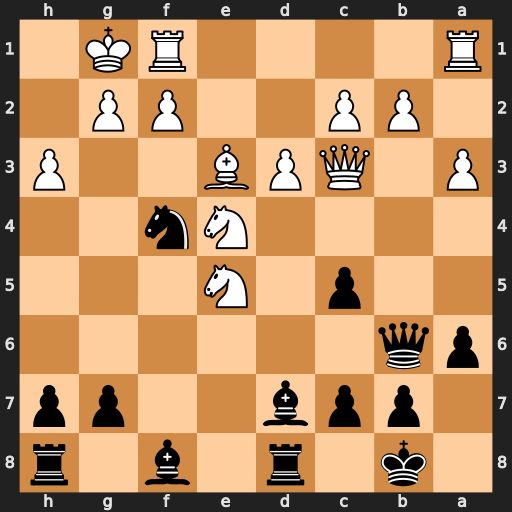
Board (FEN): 1k1r1b1r/1ppb2pp/pq6/2p1N3/4Nn2/P1QPB2P/1PP2PP1/R4RK1
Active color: b
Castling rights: -
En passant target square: -
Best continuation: Ne2+ Kh1 Nxc3